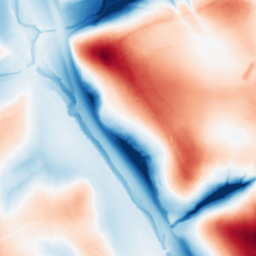
Category: trend_removal
Decomposition family: local_polynomial
Decomposition parameters: window_size: 101
degree: 1
Upsampling method: sinc_blackman
Upsampling parameters: scale: 4
kernel_size: 16
Upsampling scale: 4